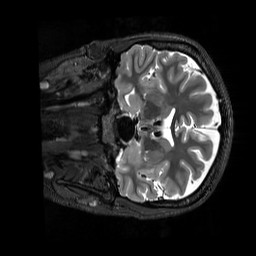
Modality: T2w
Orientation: coronal
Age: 22
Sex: female
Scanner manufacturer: siemens
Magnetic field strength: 3 T
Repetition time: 3.2 s
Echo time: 0.728 s